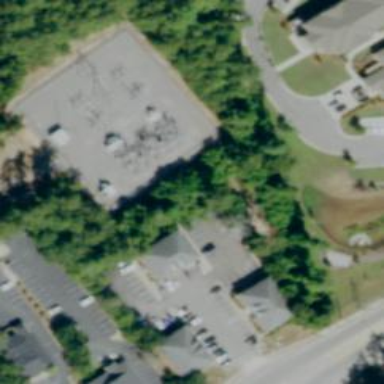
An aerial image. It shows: There is distribution substation enclosed by fence.